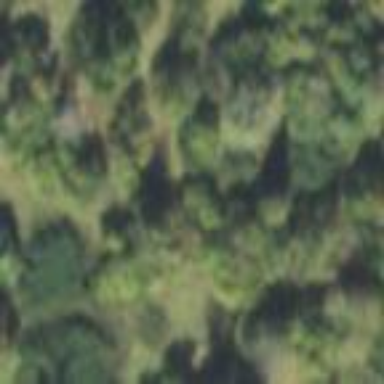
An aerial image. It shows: Beautiful woodland area.